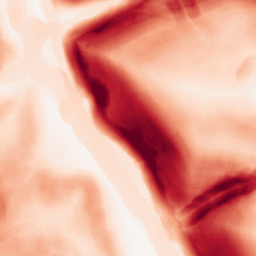
Category: morphological
Decomposition family: morphological_gradient
Decomposition parameters: size: 10
shape: disk
Upsampling method: quintic
Upsampling parameters: scale: 2
Upsampling scale: 2